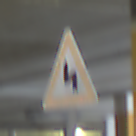
Verkehrszeichen: DoppelkurveZunaechstLinks
Umgebung: Indoor, Special
Tageszeit: NotSpecified
Wetter: NotSpecified
Licht: Artificial
Jahreszeit: NotSpecified
Kontrast: HighContrast